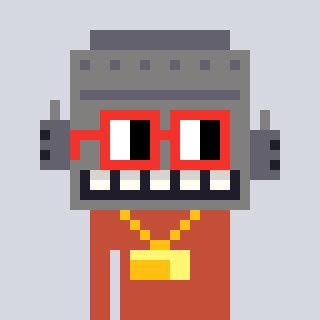
a pixel art character with square red glasses, a robot-shaped head and a rust-colored body on a cool background